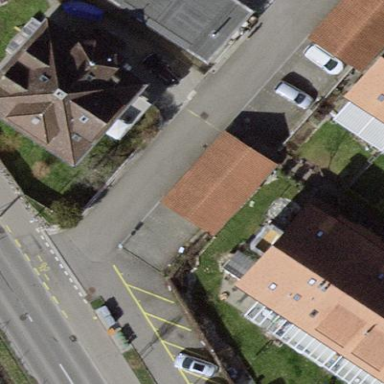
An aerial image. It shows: Building with gabled roof.